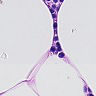
Metastatic tissue present: no